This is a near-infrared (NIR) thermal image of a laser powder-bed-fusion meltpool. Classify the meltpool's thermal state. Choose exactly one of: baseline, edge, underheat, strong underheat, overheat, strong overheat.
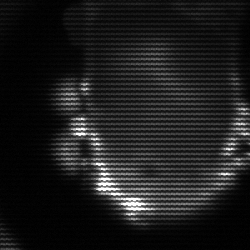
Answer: baseline